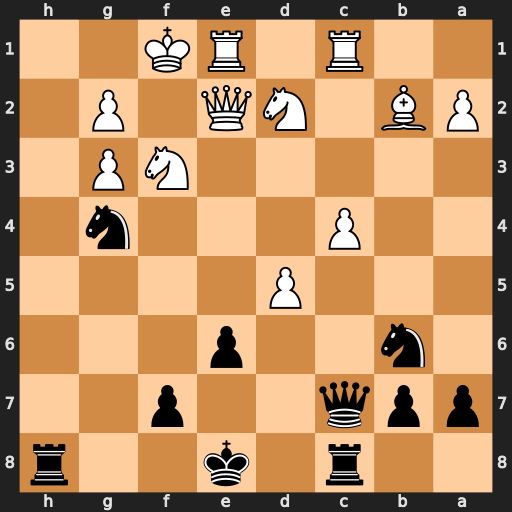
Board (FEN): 2r1k2r/ppq2p2/1n2p3/3P4/2P3n1/5NP1/PB1NQ1P1/2R1RK2
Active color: b
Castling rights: k
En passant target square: -
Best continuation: Rh1+ Ng1 Nh2+ Kf2 Qc5+ Qe3 Ng4+ Kf3 Nxe3